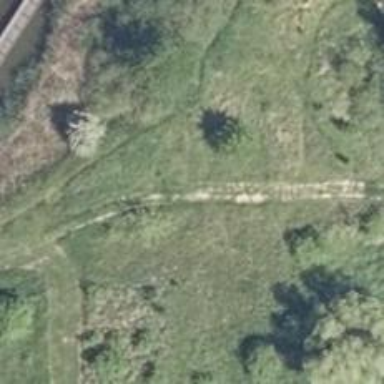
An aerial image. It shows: Path covered with grass.